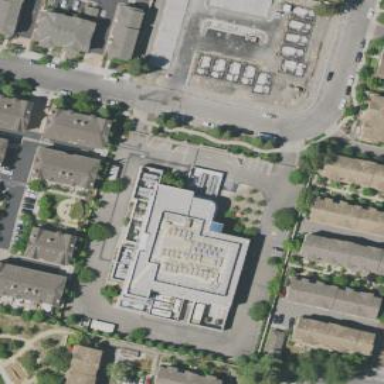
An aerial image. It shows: Data center building.